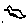
Label: bird